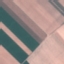
Land use / land cover class: AnnualCrop